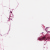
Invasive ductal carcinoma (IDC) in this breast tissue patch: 0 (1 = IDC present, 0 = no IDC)